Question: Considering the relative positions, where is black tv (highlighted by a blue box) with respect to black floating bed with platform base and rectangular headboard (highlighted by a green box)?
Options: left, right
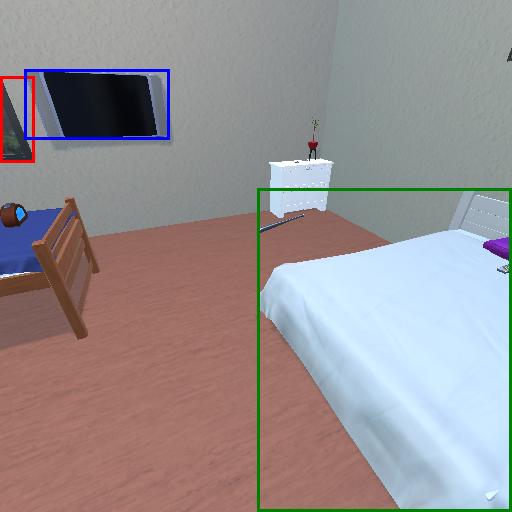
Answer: left